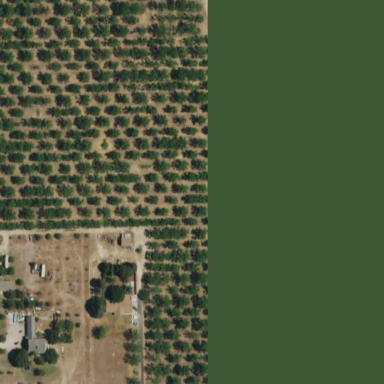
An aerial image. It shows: Orchard.